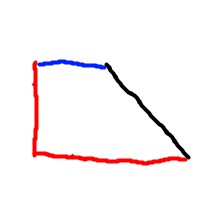
Shape: trapezoid